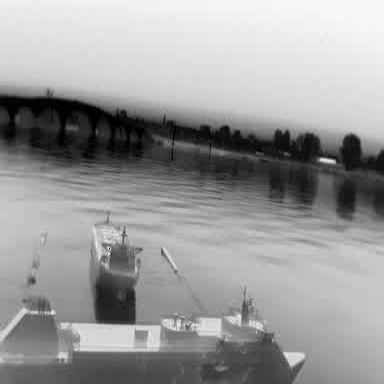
There are two objects shown in the infrared image, including a liner, and a container_ship.